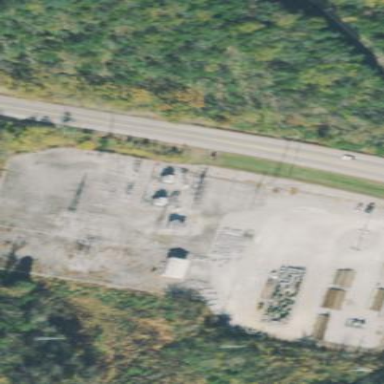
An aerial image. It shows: Power substation.